You are looking at a signal-to-image encoding: consecutive vibration samples arranged as the rows of a grayscale square. Based on the visible evidence, which condition applies: normal, inner_race, outer_race, ball?
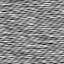
Answer: normal